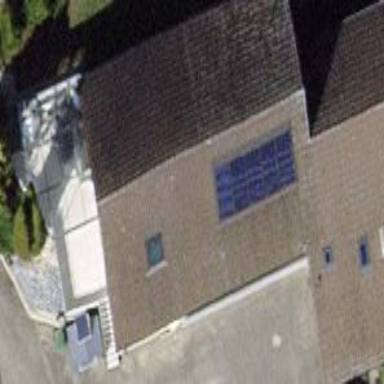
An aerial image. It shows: Simple house.